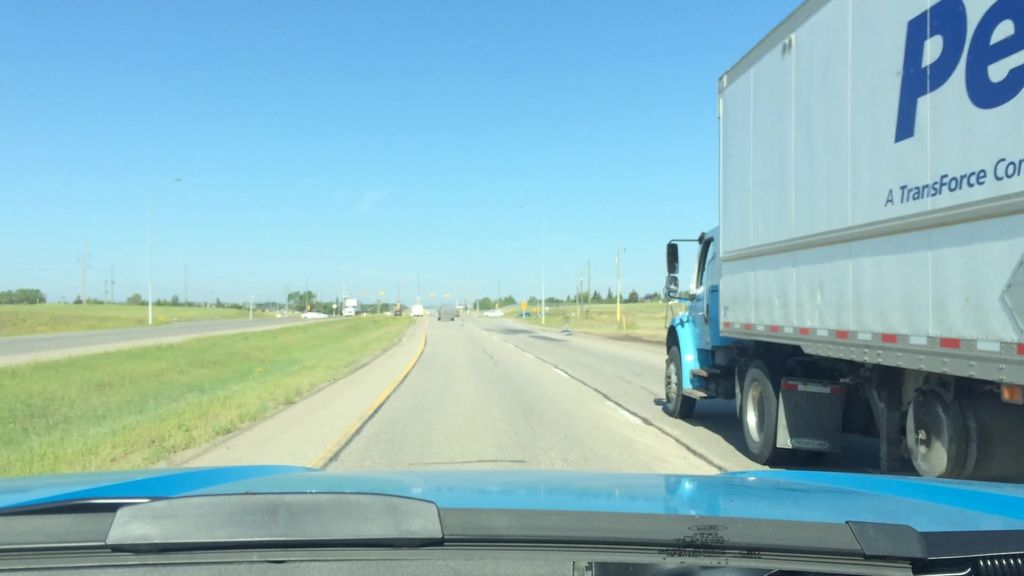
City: calgary